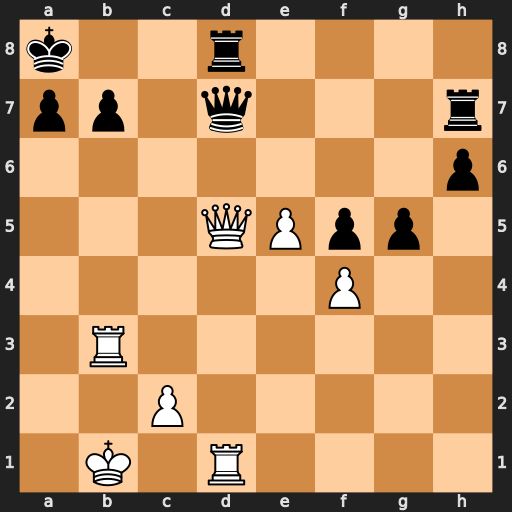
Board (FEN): k2r4/pp1q3r/7p/3QPpp1/5P2/1R6/2P5/1K1R4
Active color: w
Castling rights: -
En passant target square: -
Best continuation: Qxb7+ Qxb7 Rxd8+ Qb8 Rbxb8#